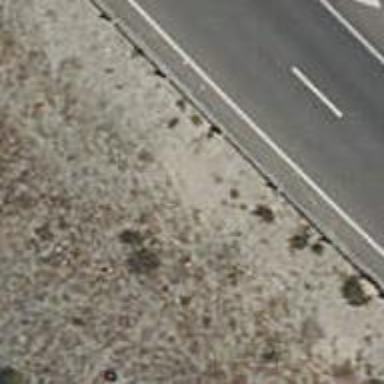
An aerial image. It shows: Dirt track road passing through tunnel.